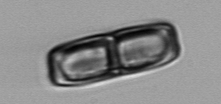
Label: Ephemera